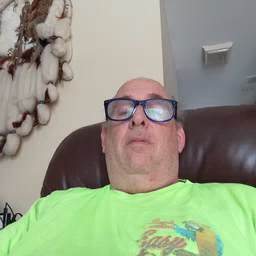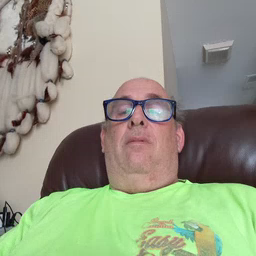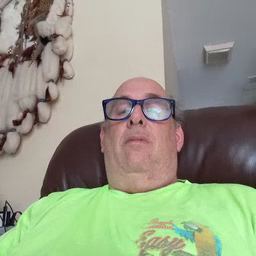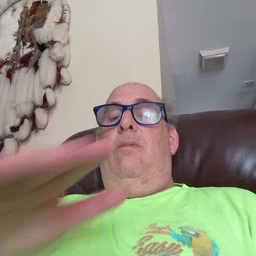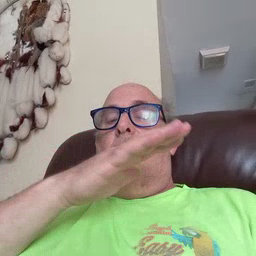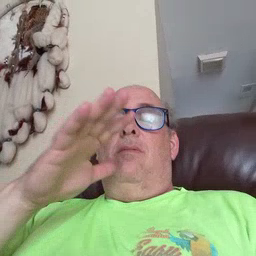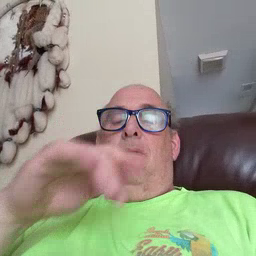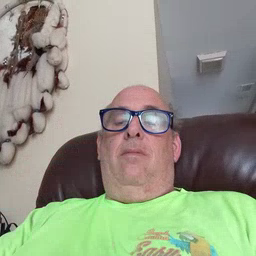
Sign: farm